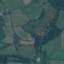
Label: Pasture